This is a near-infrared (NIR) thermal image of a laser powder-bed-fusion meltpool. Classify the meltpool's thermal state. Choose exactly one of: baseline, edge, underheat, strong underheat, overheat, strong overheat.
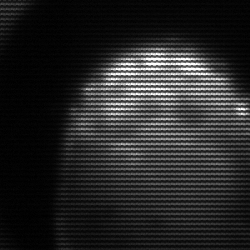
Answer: edge